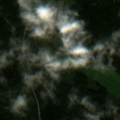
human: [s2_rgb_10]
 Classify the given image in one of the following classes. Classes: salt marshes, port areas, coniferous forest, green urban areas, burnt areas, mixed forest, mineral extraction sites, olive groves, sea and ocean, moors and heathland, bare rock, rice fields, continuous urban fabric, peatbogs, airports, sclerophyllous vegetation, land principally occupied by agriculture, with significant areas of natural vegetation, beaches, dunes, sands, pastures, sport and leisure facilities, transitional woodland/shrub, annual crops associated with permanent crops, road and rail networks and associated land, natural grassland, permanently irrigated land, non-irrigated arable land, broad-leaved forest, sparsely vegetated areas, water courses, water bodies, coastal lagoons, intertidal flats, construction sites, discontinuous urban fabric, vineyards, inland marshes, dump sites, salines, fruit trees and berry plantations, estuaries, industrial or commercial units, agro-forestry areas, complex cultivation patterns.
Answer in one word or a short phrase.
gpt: non-irrigated arable land, mixed forest, transitional woodland/shrub